Interaction volume radius: 5 \u00c5
Interaction volume height: 20 \u00c5
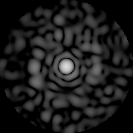
Disorder parameter: 0.822